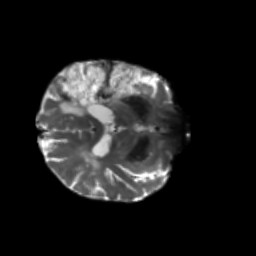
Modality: T2w
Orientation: axial
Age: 72
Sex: male
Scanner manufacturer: siemens
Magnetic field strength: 3 T
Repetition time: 5.25 s
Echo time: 0.08 s